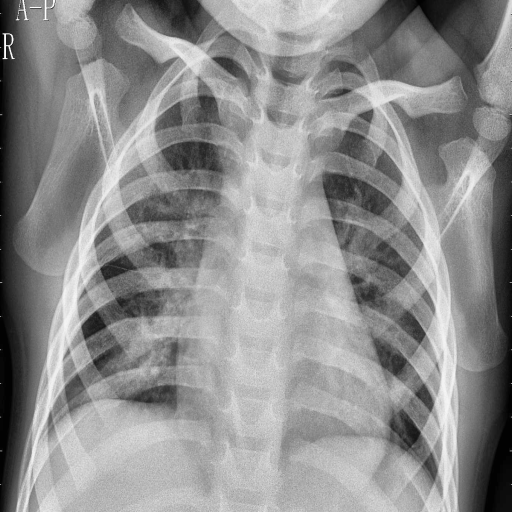
Finding: PNEUMONIA